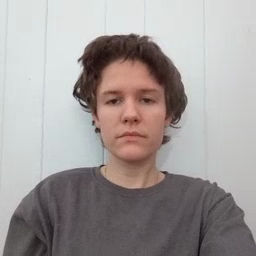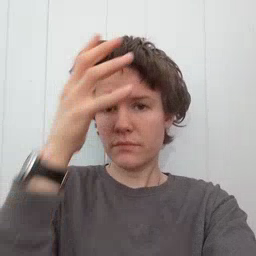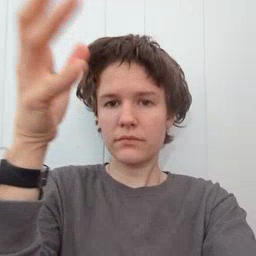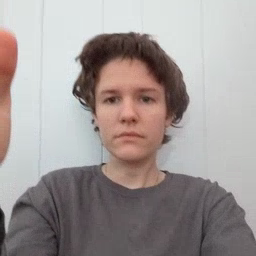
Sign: grandpa